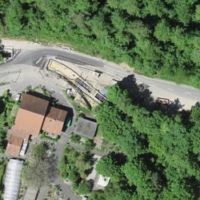
EUNIS habitat code: 41
Species observed at this site:
Ranunculus bulbosus
Melittis melissophyllum